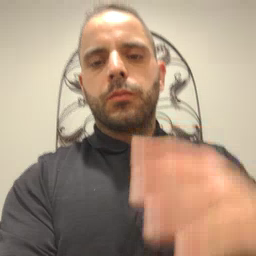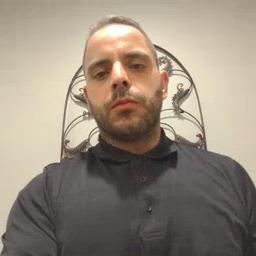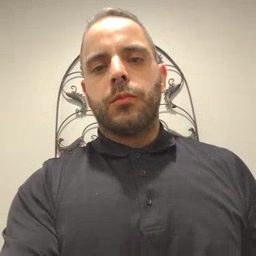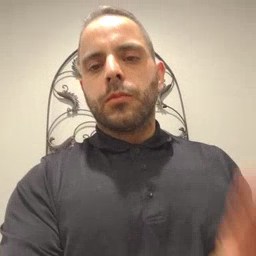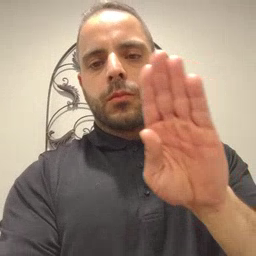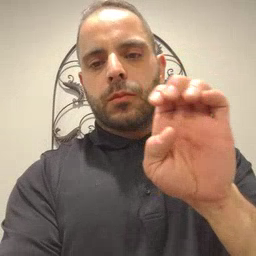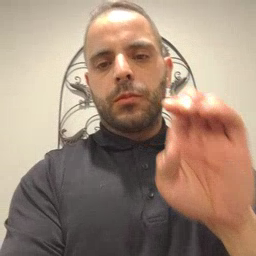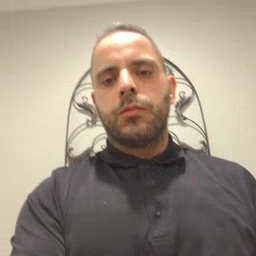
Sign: bee